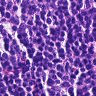
Metastatic tissue present: no